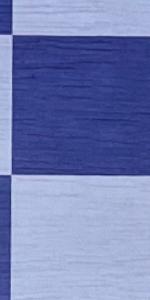
Label: Empty